Interaction volume radius: 10 \u00c5
Interaction volume height: 10 \u00c5
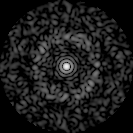
Disorder parameter: 0.8239